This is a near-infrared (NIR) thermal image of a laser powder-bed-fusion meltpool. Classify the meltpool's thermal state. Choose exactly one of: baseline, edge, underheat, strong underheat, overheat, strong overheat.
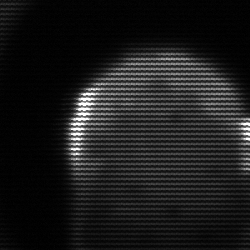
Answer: edge